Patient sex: F
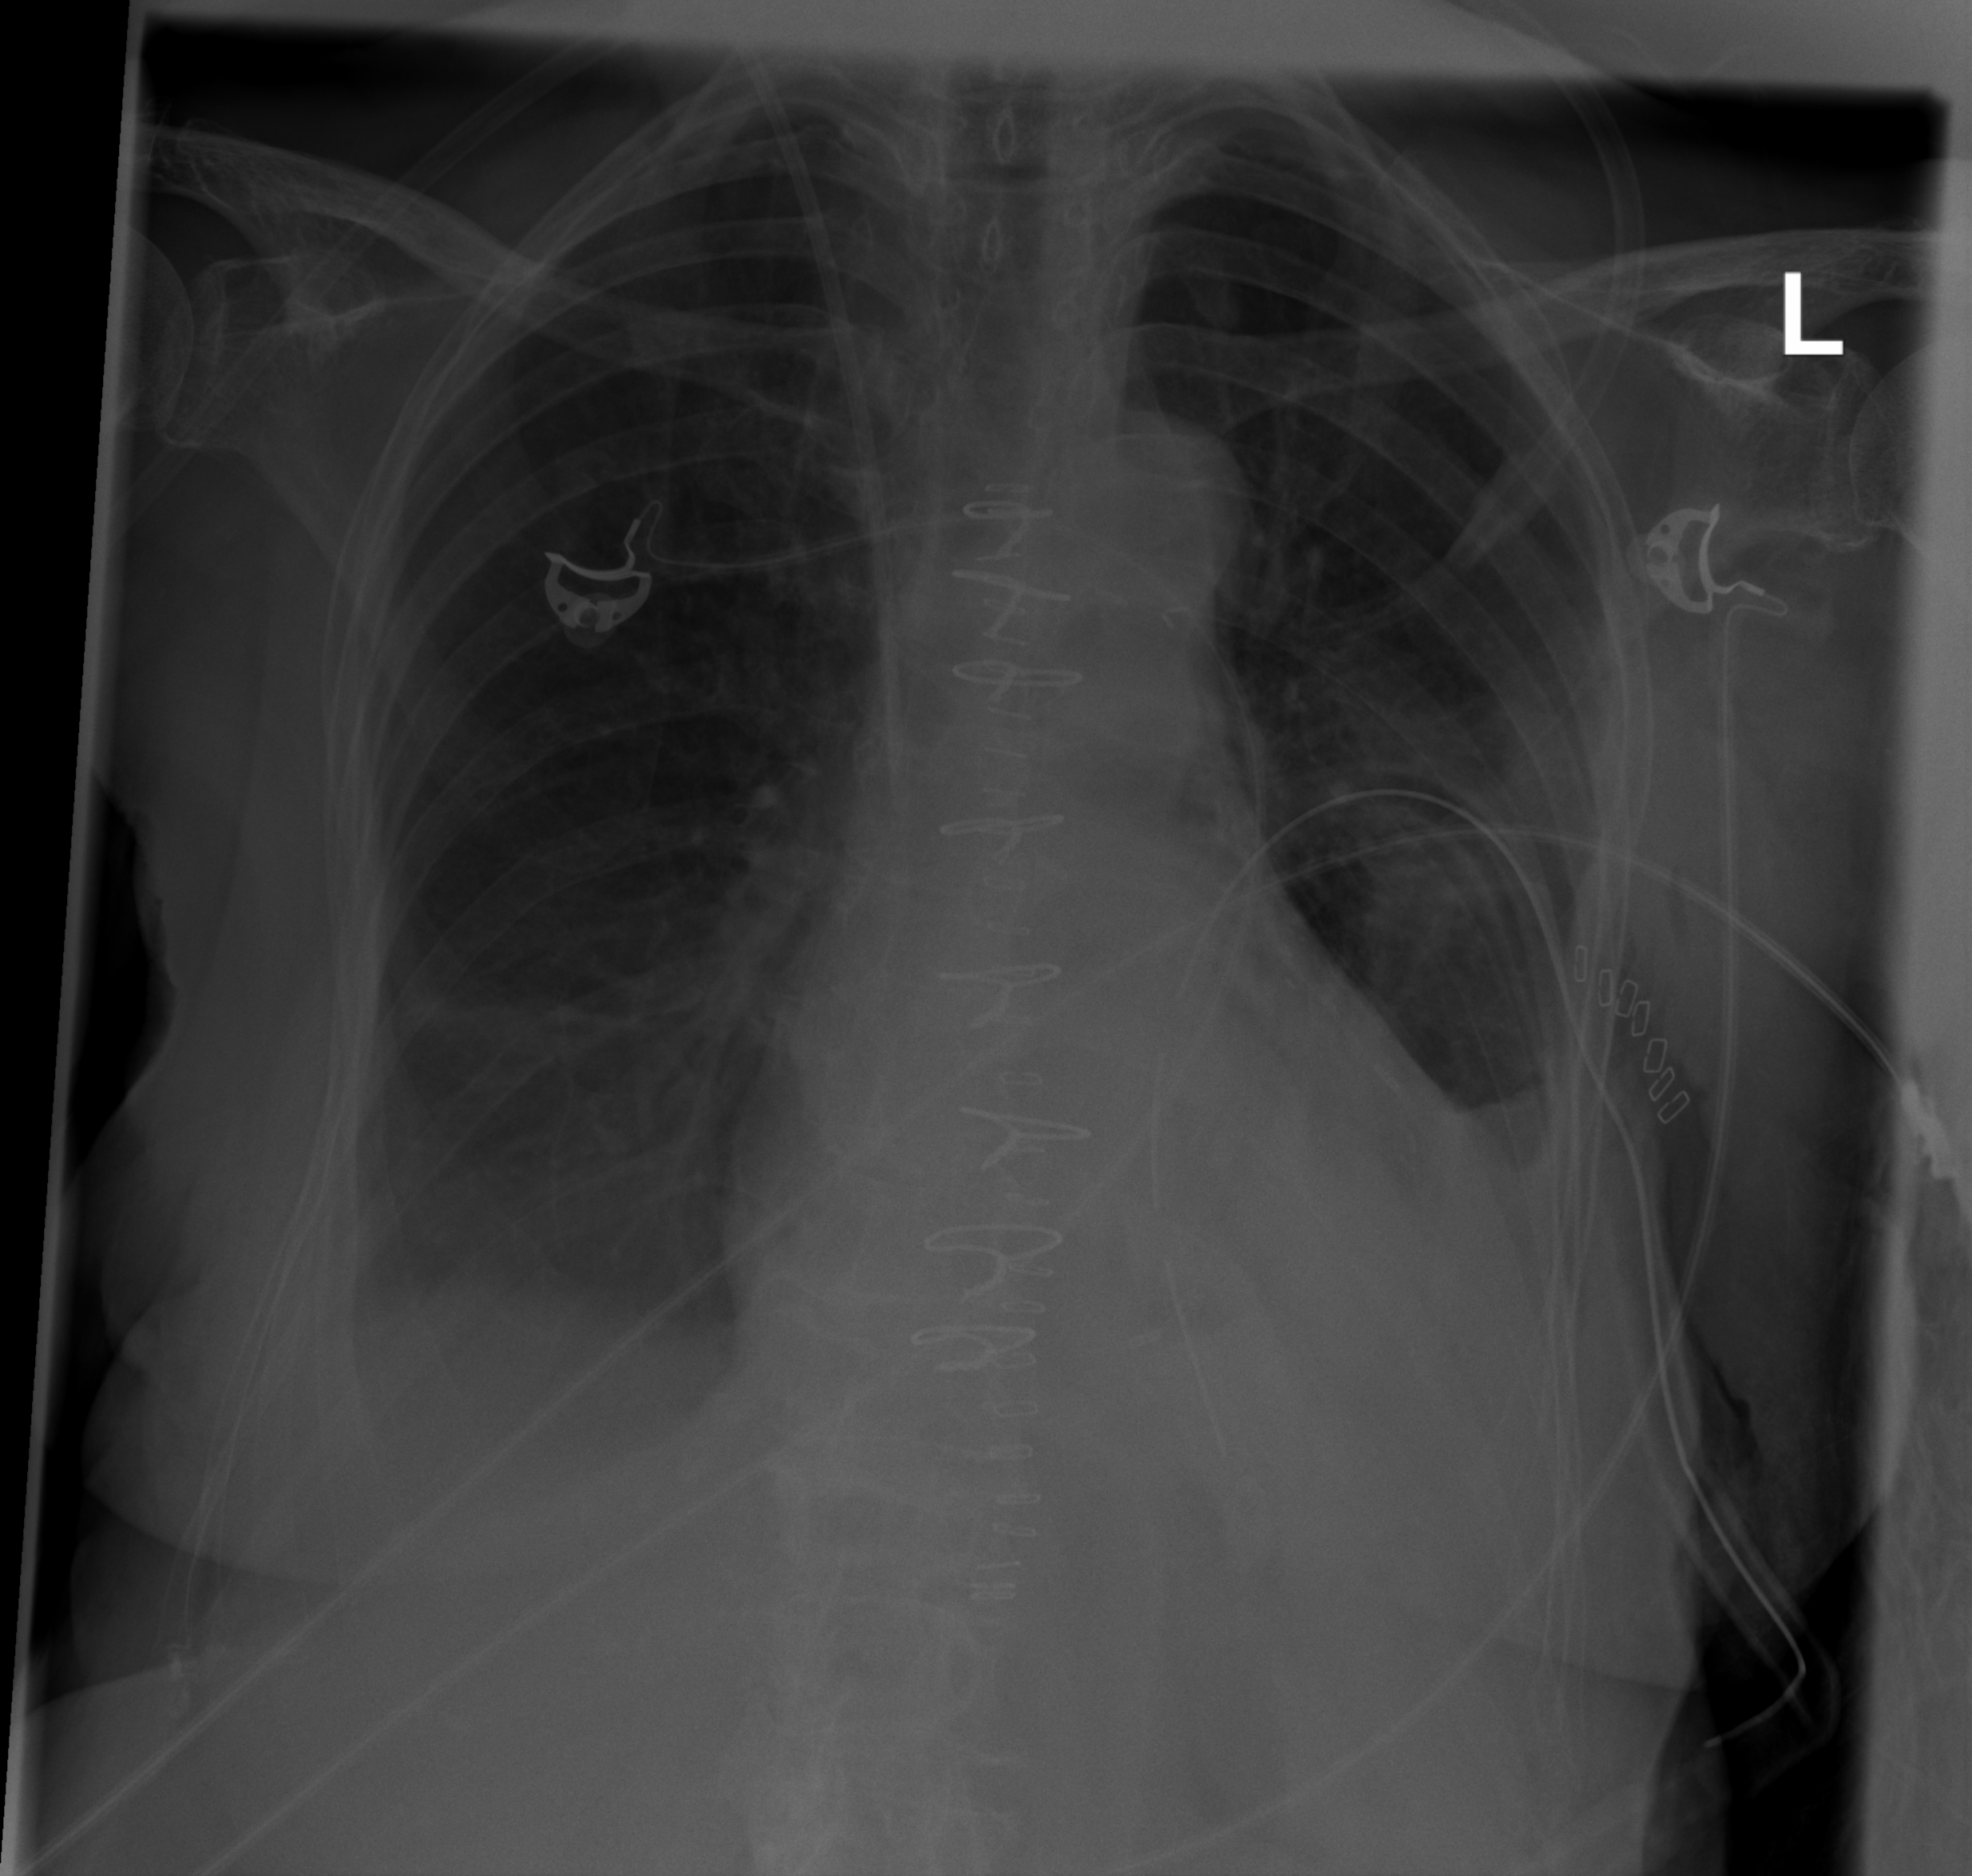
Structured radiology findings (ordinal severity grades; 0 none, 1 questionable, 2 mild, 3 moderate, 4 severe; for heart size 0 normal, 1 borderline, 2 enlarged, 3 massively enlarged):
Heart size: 2
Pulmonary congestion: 0
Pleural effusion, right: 2
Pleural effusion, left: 2
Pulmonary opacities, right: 0
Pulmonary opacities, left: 2
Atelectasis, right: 2
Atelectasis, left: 2